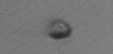
Label: nanoplankton_mix